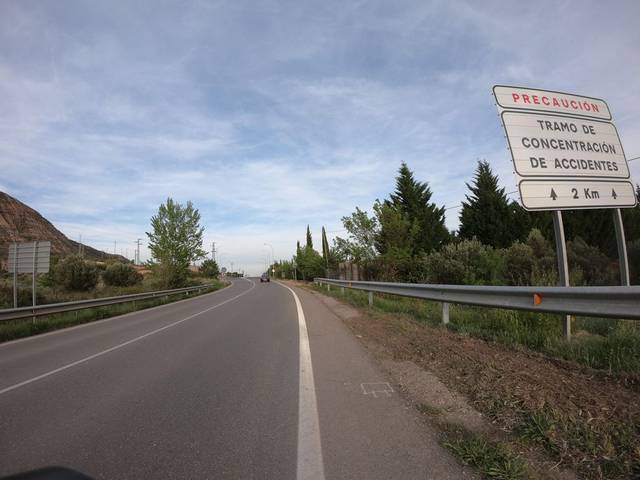
Region: Spain
Coordinates: 42.472, -2.425